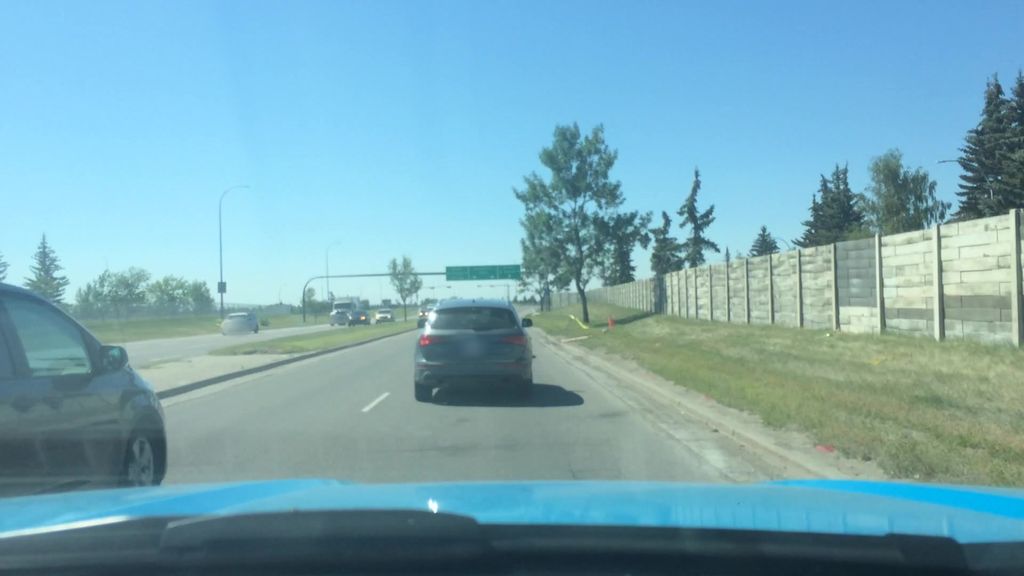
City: calgary